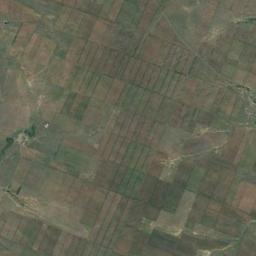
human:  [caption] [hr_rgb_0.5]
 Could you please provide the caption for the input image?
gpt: Lots of rectangular farmlands of different colors and sizes are neatly arranged on the ground .

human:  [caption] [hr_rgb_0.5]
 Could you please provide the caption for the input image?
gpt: There are many crops in rectangular farmlands .

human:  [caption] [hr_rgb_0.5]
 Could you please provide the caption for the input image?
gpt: There are some light green and bare rectangular farmland .

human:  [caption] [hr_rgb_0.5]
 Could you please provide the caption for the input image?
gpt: Many dense, neatly arranged green and brown mixed rectangular farmlands of different sizes .

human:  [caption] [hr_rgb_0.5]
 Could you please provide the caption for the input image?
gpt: There are many brown rectangular farmlands and some green ones .